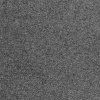
Atmospheric dust classification: dusty